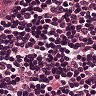
Metastatic tissue present: no